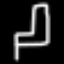
Label: chair